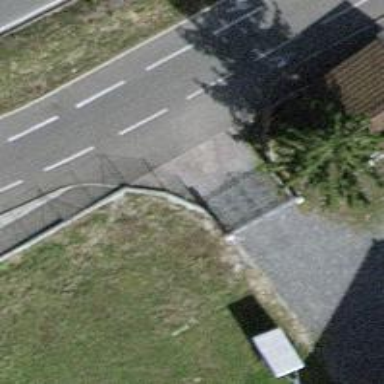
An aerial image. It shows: Gate.